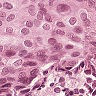
Metastatic tissue present: yes